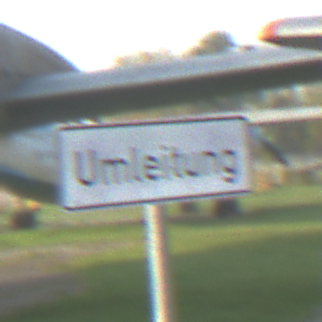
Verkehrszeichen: Umleitungsankuendigung
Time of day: SunriseSunset
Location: Outdoor (Special)
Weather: Clear
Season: NotSpecified
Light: Natural